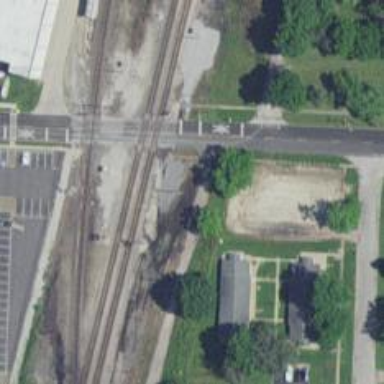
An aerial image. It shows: Crossing for the railway.